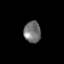
Tissue: skin
Cell type: Epithelial cells
Senescence score: 0.224
Nuclear area (px): 357
Mean DAPI intensity: 115.683